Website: slack
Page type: billing-address
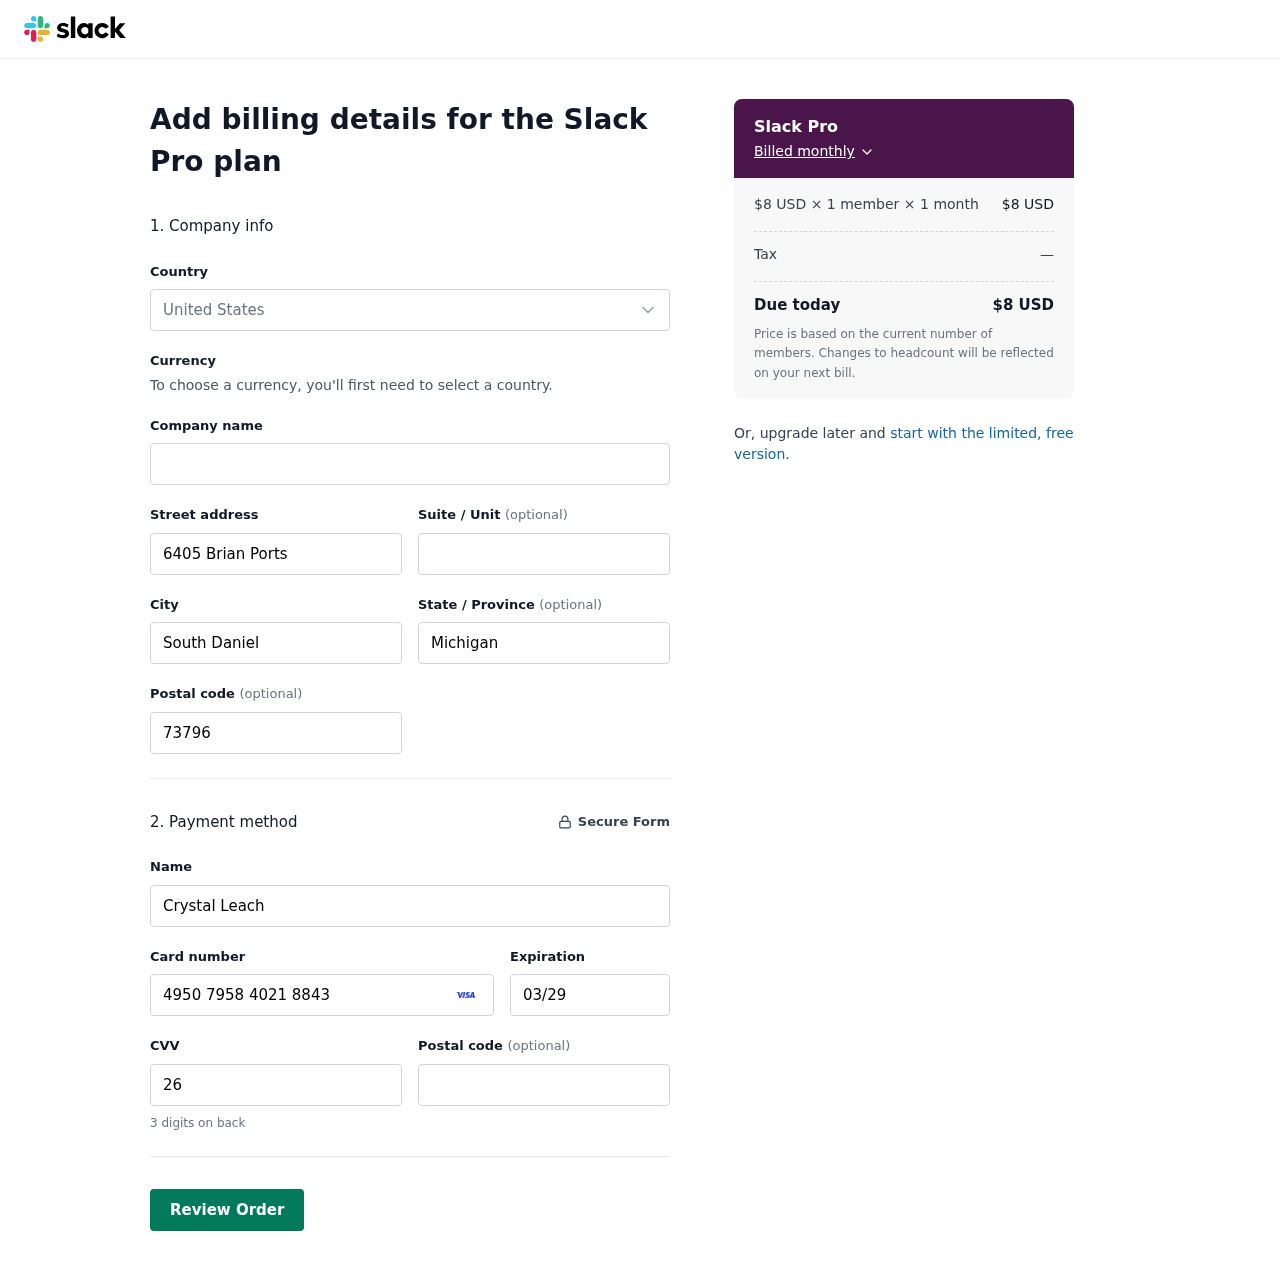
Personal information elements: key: PII_CARD_CVV
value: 263
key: PII_CARD_EXPIRY
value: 03/29
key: PII_CARD_NUMBER
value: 4950 7958 4021 8843
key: PII_CITY
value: South Daniel
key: PII_COUNTRY
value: United States
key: PII_FULLNAME
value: Crystal Leach
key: PII_POSTCODE
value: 73796
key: PII_STATE
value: Michigan
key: PII_STREET
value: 6405 Brian Ports
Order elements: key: ORDER_PLAN_PRICE
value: $8 USD
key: ORDER_NUM_MEMBERS
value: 1 member
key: ORDER_NUM_MONTHS
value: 1 month
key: ORDER_SUBTOTAL
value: $8 USD
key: ORDER_TAX
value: —
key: ORDER_TOTAL
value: $8 USD